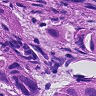
Metastatic tissue present: yes